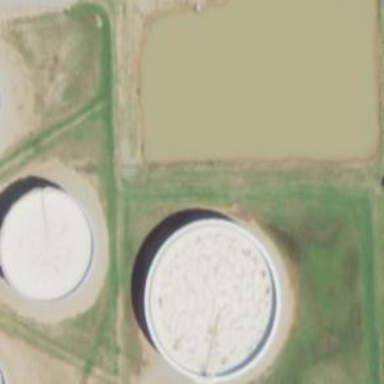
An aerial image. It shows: Storage tank that is man-made.